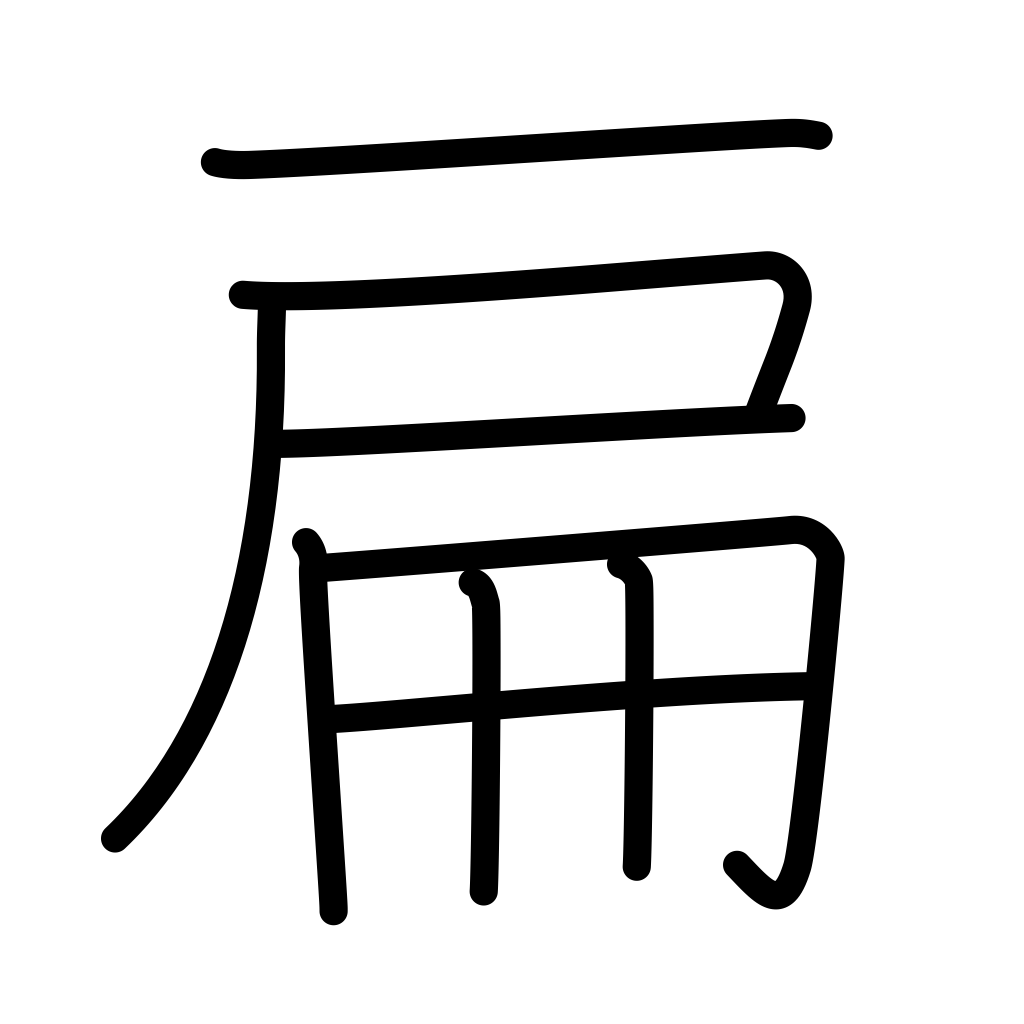
Meaning: level, small